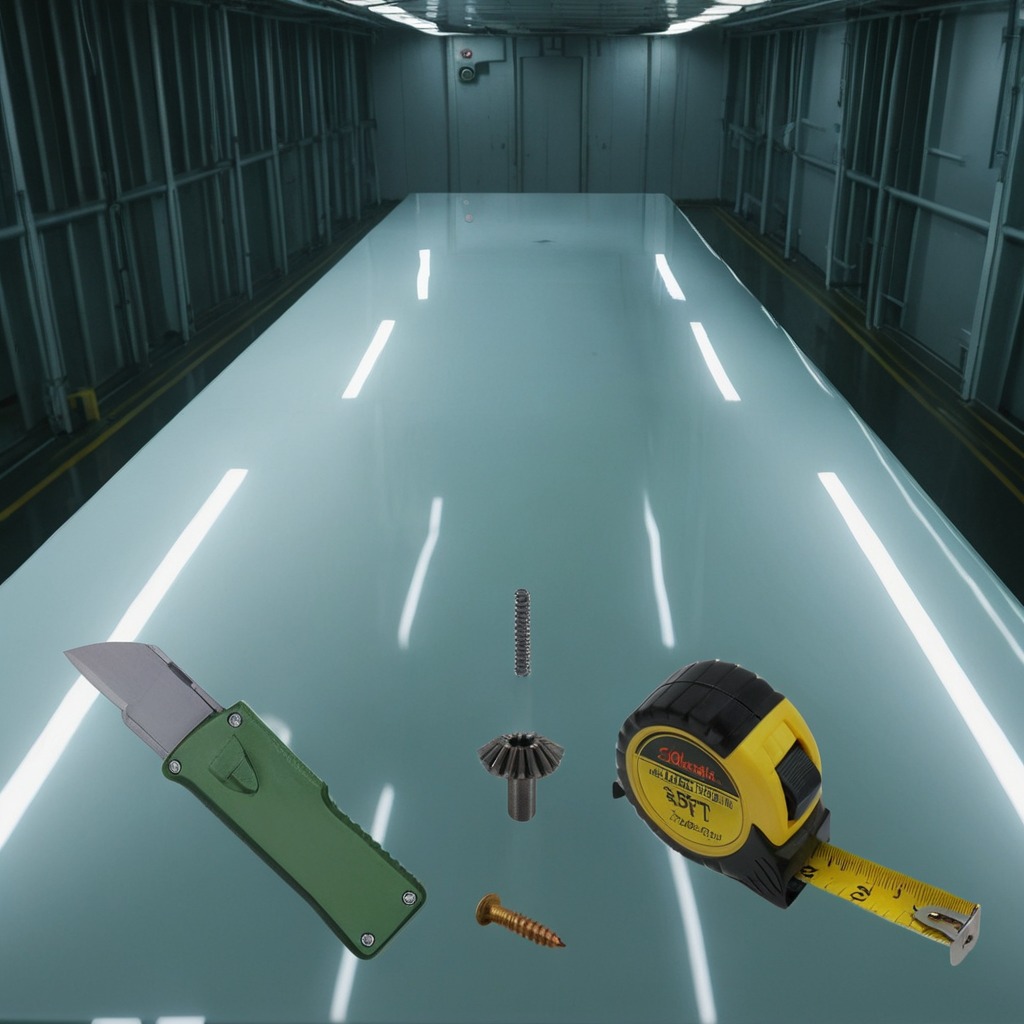
A gear with teeth, a knife, a measuring tape, a screw, and a coiled metal spring are lying on a table.